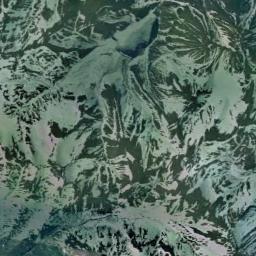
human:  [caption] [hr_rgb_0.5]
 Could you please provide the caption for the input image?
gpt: White snow and brown bare ground intersect on the snow mountain .

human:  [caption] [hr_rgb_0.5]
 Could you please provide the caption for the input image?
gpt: The ground on the snowberg is uneven .

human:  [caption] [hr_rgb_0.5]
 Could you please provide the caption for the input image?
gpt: The snowberg is covered with snow and ice .

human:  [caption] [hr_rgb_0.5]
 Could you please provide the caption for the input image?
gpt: The snow berg is consist of bare land and white snow .

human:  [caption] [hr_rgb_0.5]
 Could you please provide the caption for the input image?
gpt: There are much snow and some green land on the snowberg .